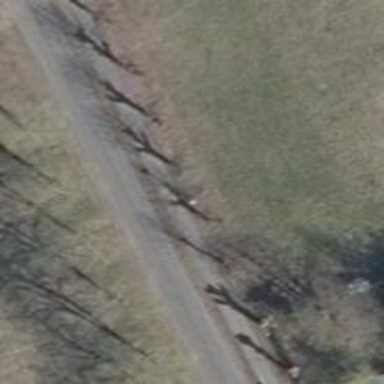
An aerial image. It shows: Avenue lined with trees.